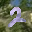
Label: 2